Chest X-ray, AP view. Patient: 41 years old, sex F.
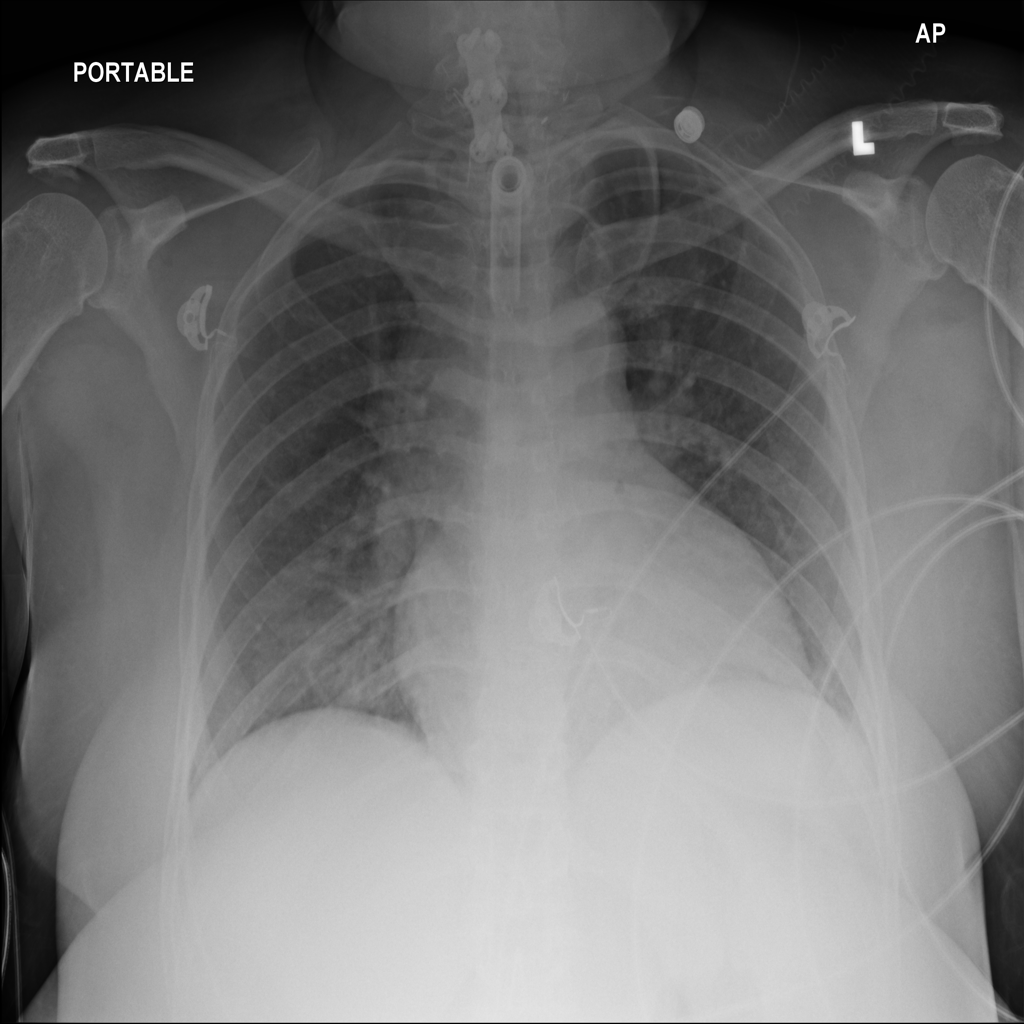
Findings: No Finding